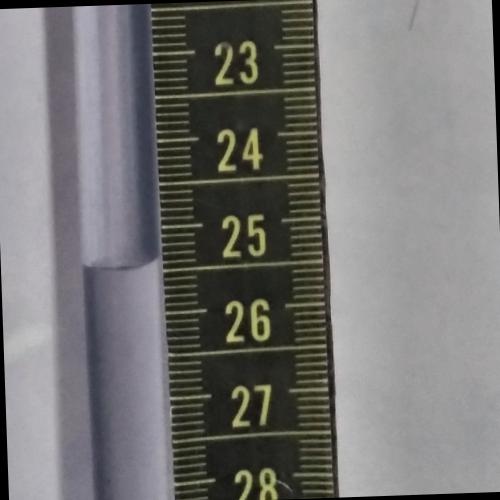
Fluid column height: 25.4 cm